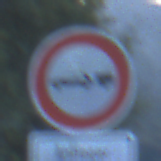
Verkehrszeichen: VerbotPersonenkraftwagenMitAnhaenger
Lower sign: PersonengruppenFrei2
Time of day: SunriseSunset
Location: Outdoor (RoadRail)
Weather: Clear
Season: NotSpecified
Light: Natural